Field crop: maize
Growth stage: 2
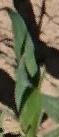
Species: maize